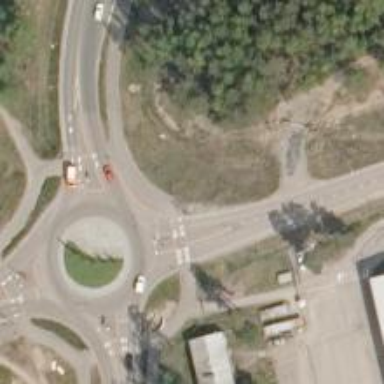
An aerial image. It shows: Secondary road with asphalt surface leading to roundabout junction.